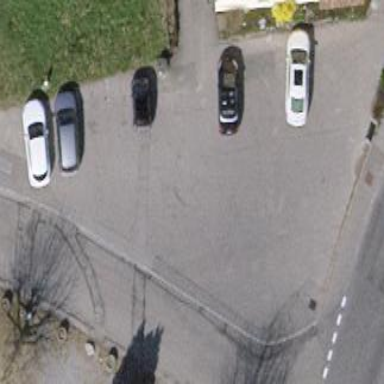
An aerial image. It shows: Parking area with pebblestone surface.